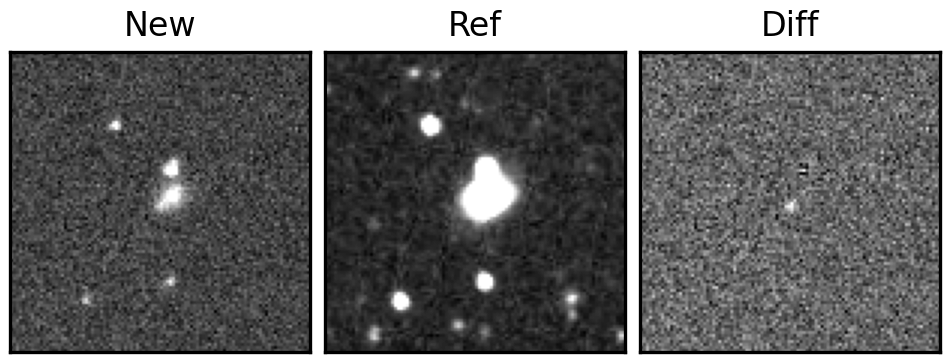
Label: real